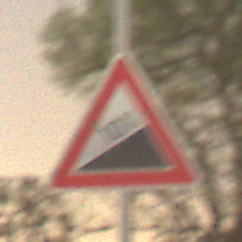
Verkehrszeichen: Steigung10
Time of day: Night
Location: Outdoor (Nature)
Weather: Clear
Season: NotSpecified
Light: Natural